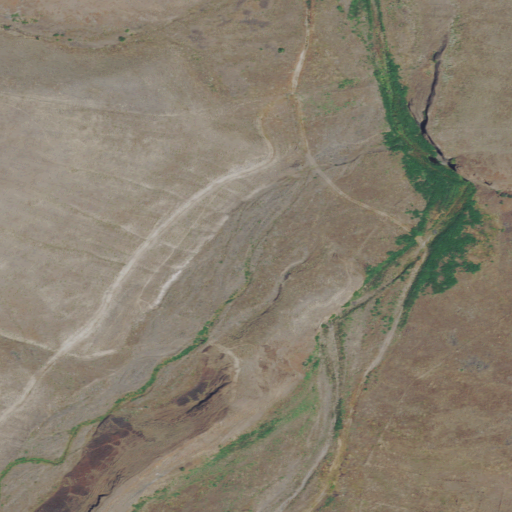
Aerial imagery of valley in Oregon named Sixmile Canyon containing grassland, open development, medium intensity development, low intensity development, and high intensity development